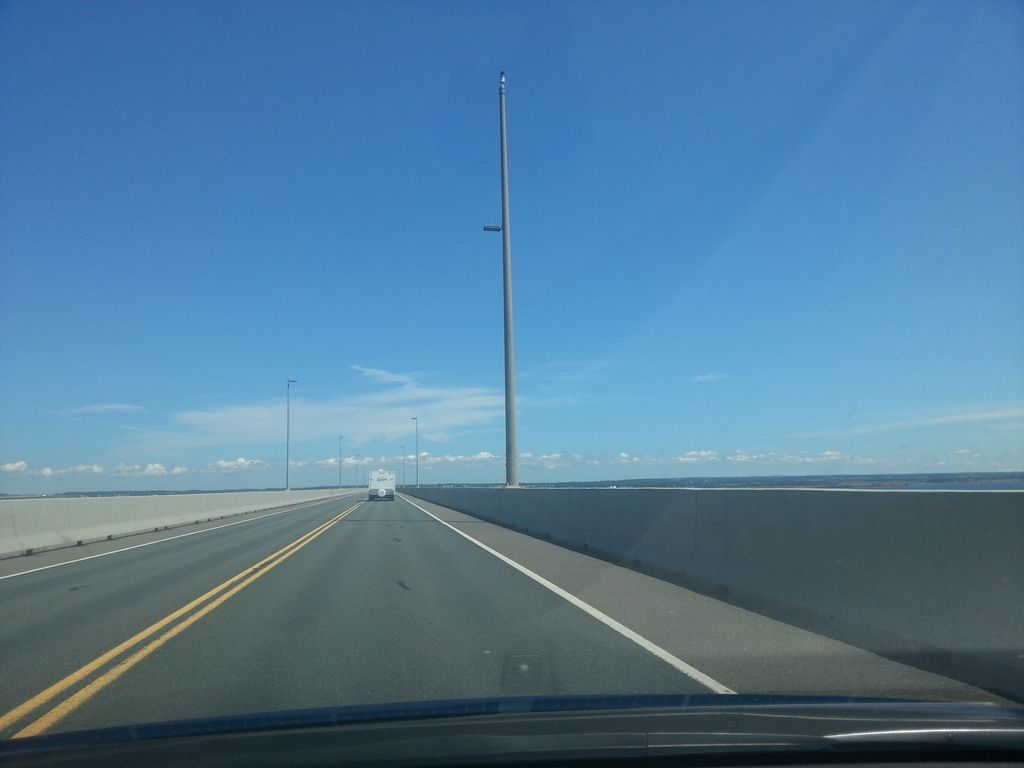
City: charlottetown